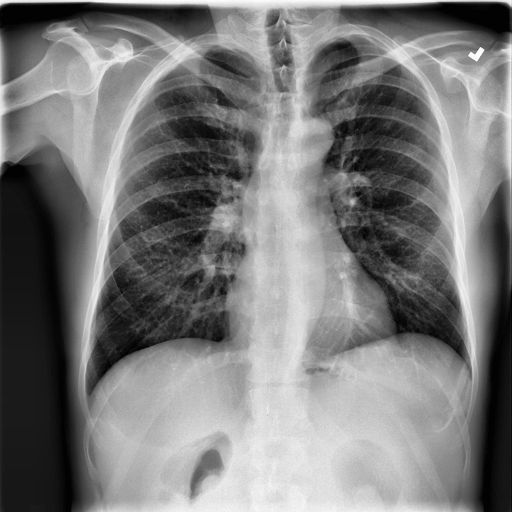
Finding: NORMAL